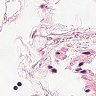
Metastatic tissue present: no